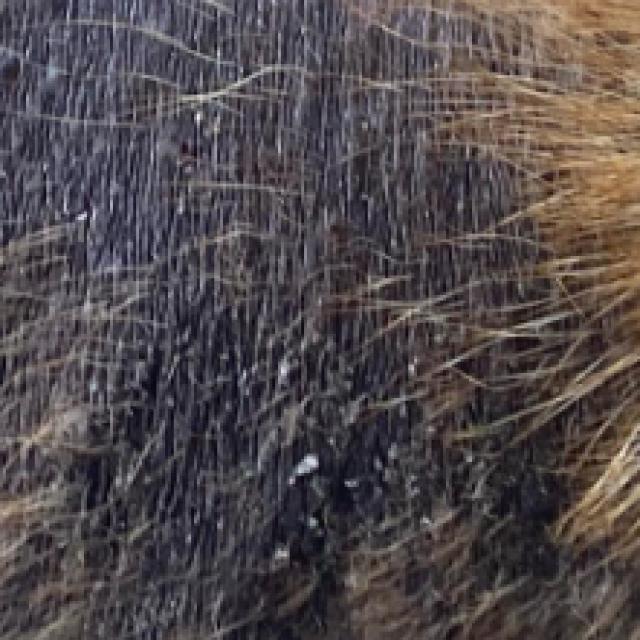
Canine demodicosis (Demodex mange) — caused by Demodex canis mites. Presents with alopecia, follicular papules, pustules, and comedones. Often localized on face and forelimbs.